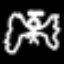
Label: angel